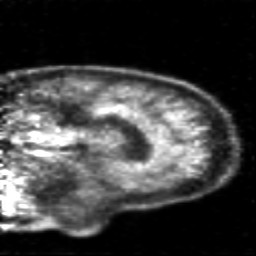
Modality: PET
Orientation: sagittal
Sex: female
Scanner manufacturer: siemens